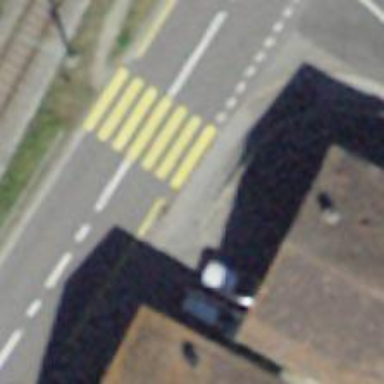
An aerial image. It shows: Uncontrolled zebra crossing on the road.